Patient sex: M
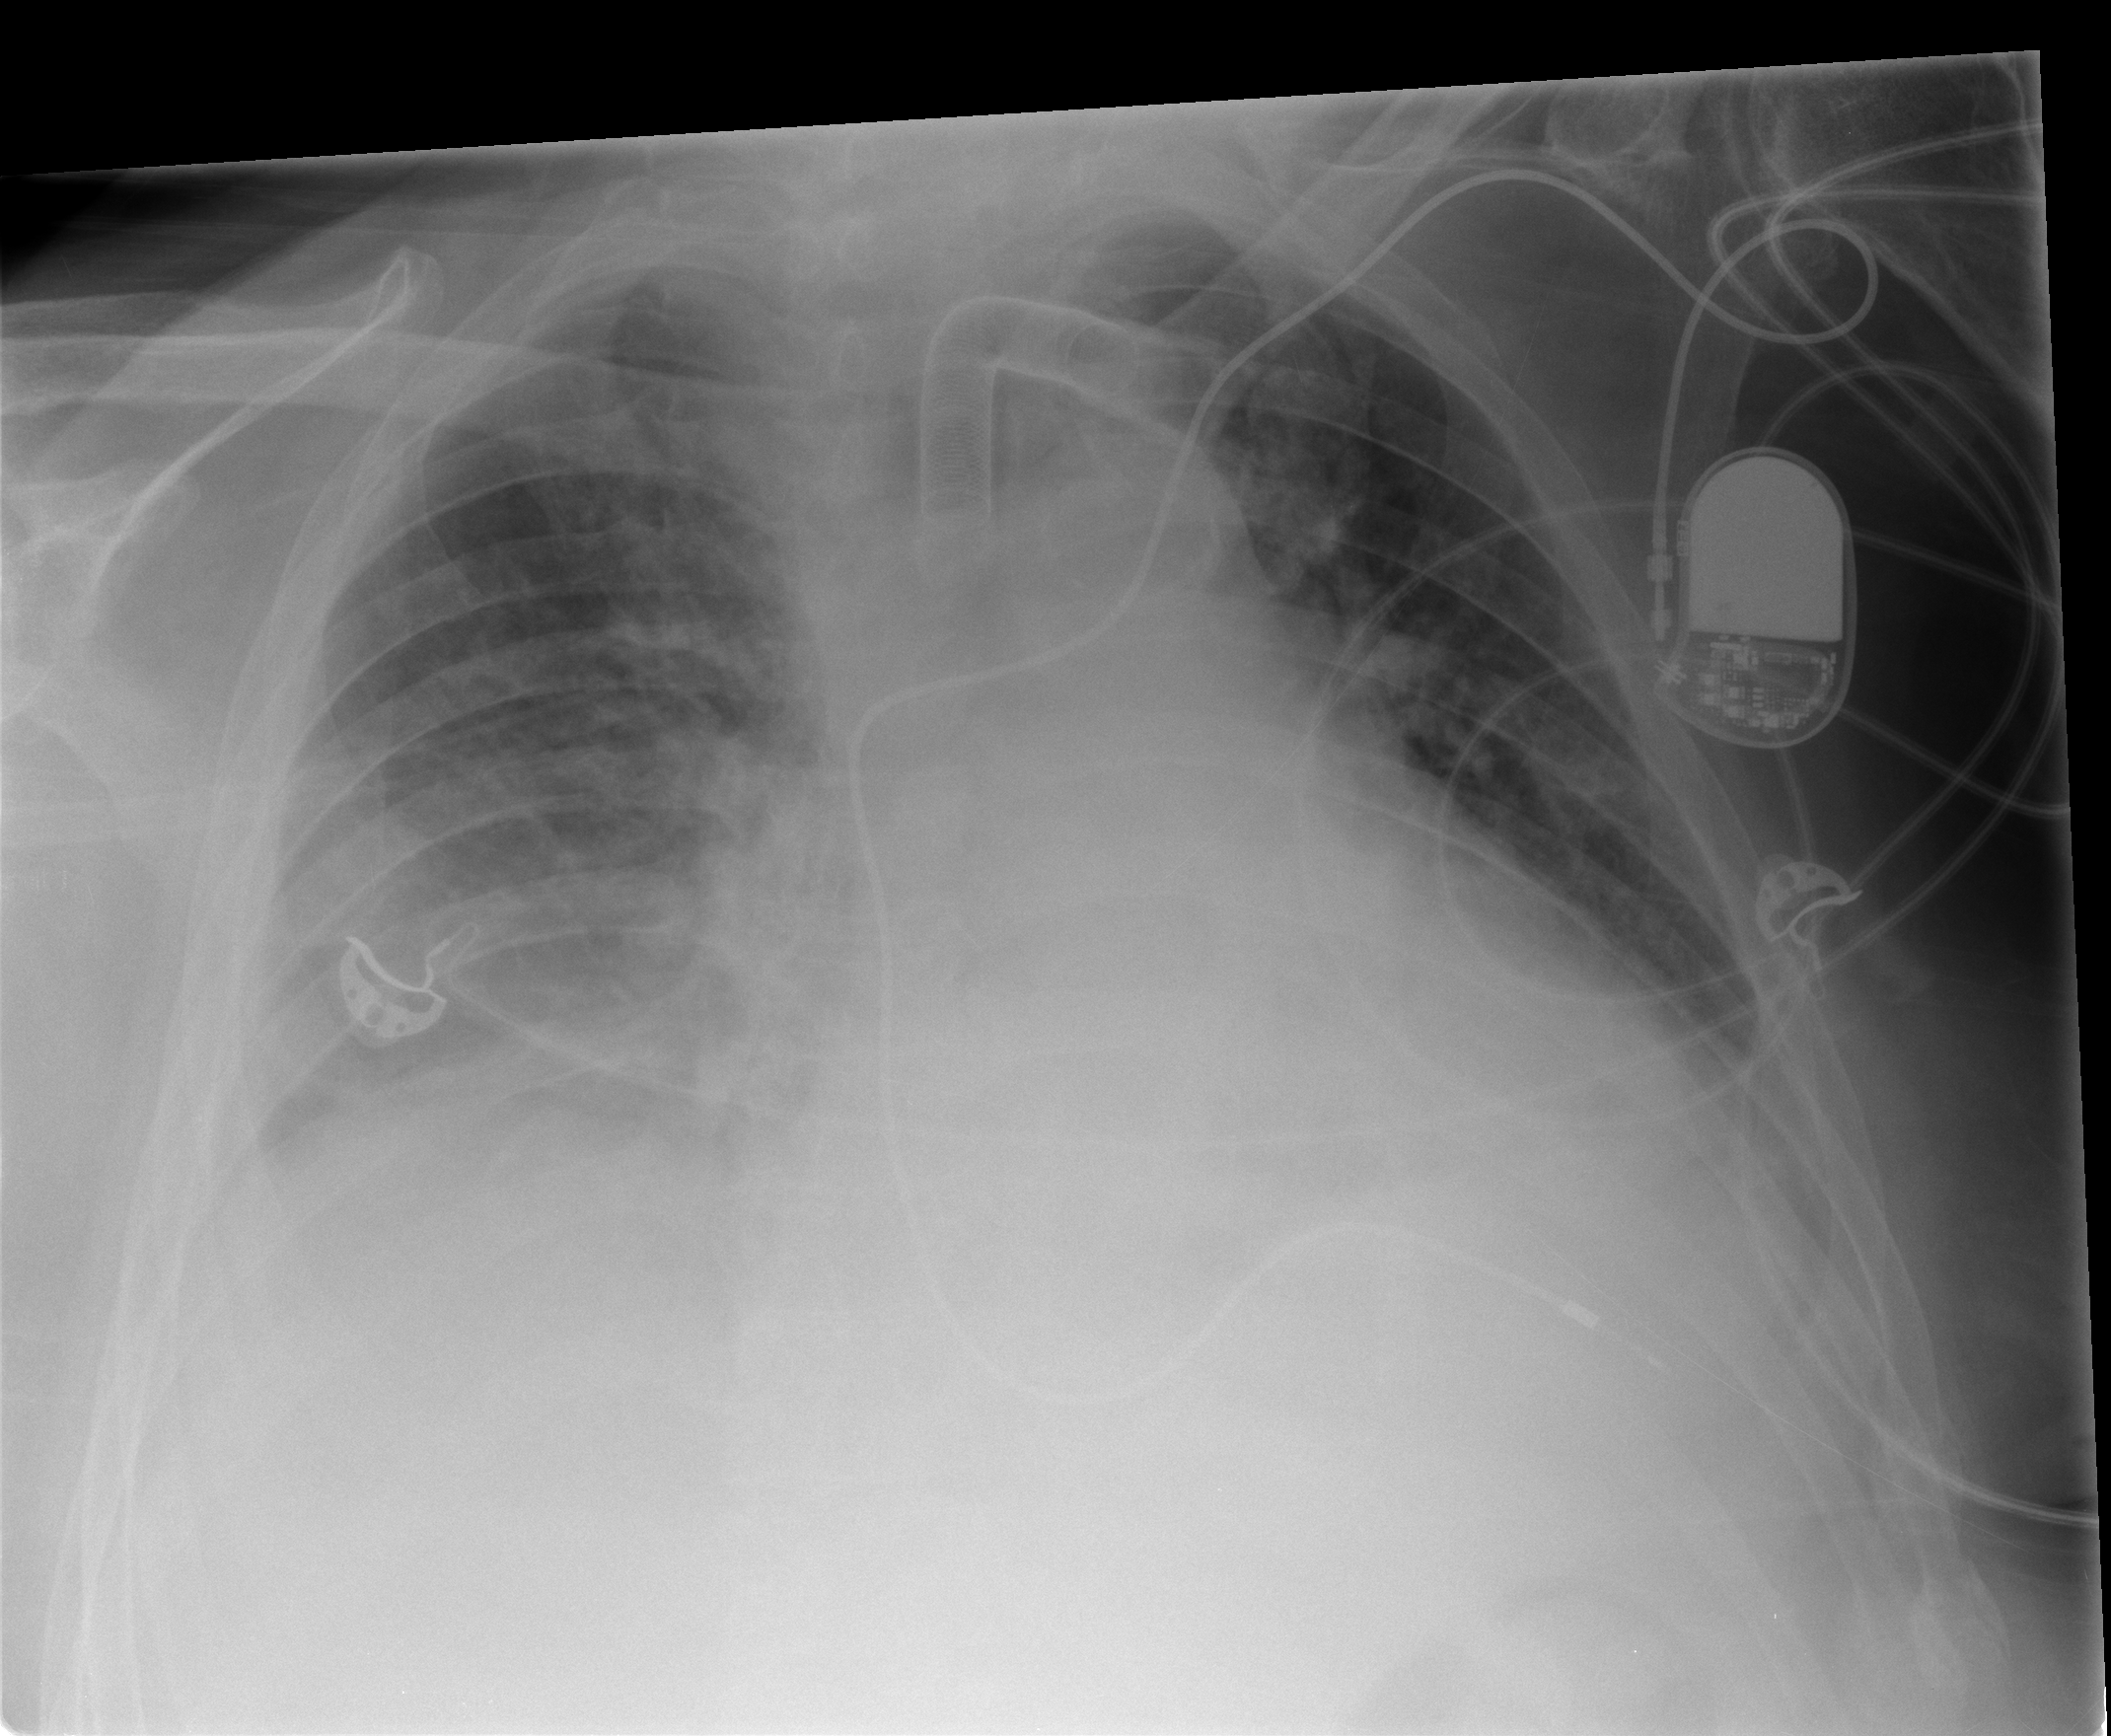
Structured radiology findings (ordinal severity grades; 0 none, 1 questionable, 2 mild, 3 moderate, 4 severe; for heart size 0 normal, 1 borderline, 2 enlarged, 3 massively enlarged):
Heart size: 2
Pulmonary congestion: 2
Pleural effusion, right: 3
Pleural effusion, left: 2
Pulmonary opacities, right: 0
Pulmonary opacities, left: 0
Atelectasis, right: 2
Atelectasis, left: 2